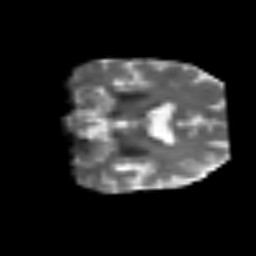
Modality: T2w
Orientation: coronal
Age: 58
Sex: male
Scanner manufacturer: siemens
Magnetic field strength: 3 T
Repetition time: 3.2 s
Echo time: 0.081 s